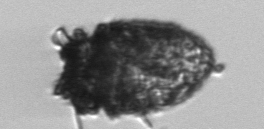
Label: Stenosemella_pacifica